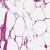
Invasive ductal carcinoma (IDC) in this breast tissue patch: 0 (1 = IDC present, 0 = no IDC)